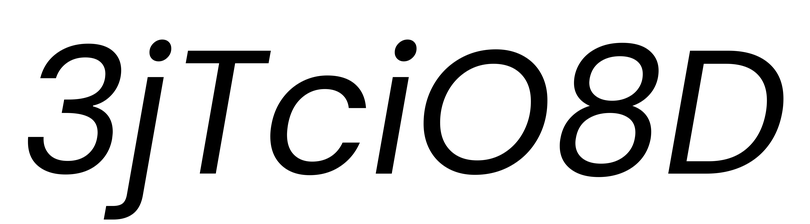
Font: Poppins-Italic